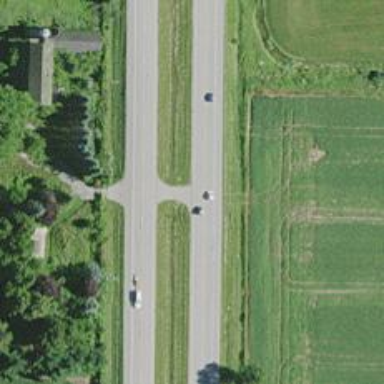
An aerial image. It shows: Trunk link highway.